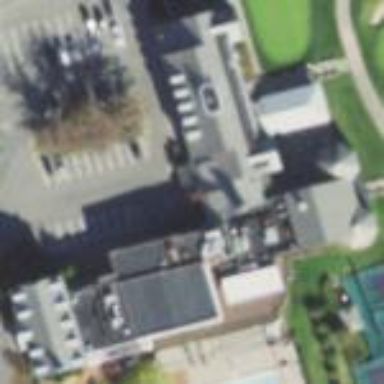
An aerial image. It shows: Clubhouse for golf club located within building.